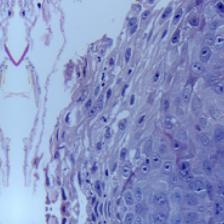
Diagnosis: OSCC